Question: I am having an issue on Zybooks where it is asking me to remove the second decimal value if it is a 0 but not to remove it if it isn't. How would I fix this error?

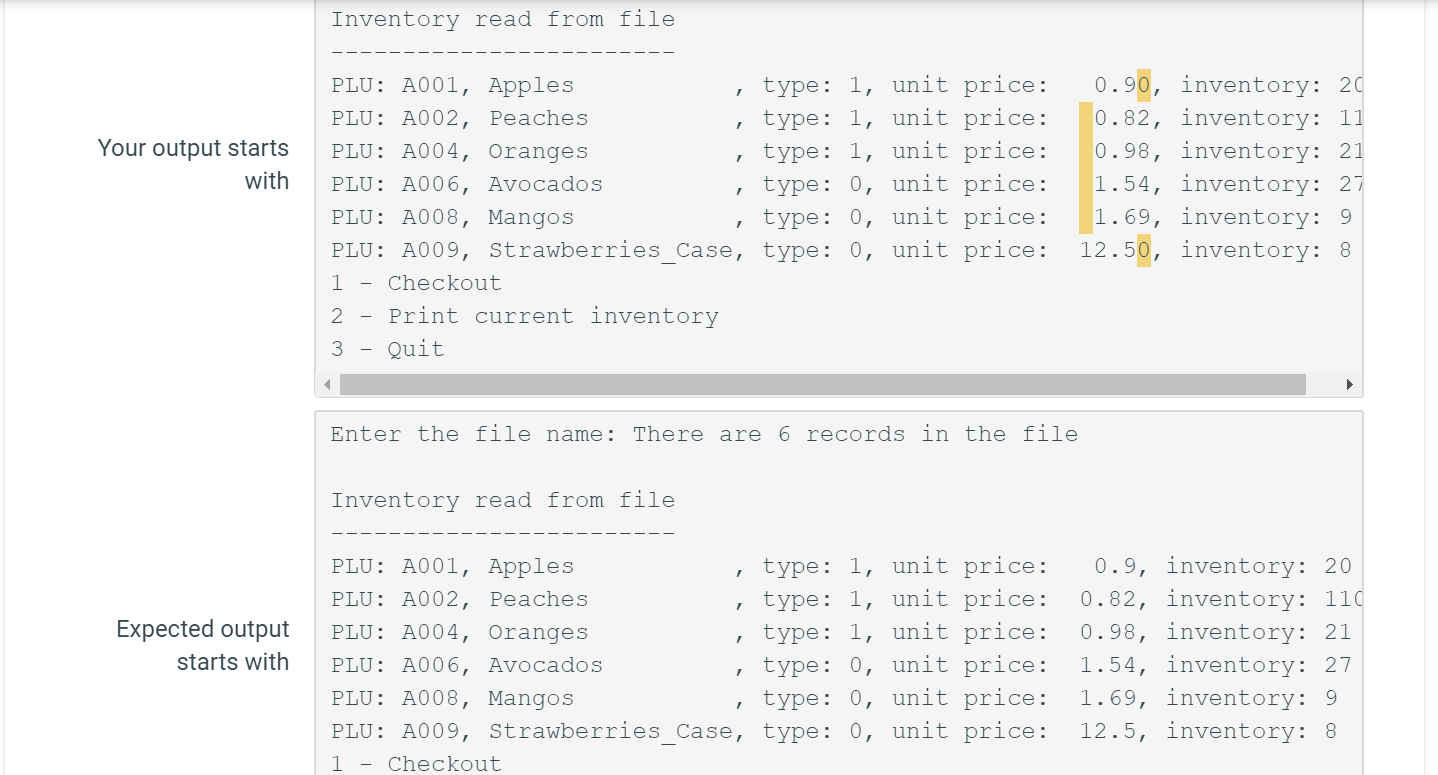
Answer: Solution is a little long, but it will work.
Here is the code, contains three examples...
'''
#include <iostream>
#include <iomanip>
#include <math.h>
using namespace std;
int main()
{
double a = 12.01;
double b = 23.000;
double c = 15.40;
//Example 1
if ( a - floor(a) == 0 )
{
cout.precision(0);
cout << fixed << a << endl;
}
else if ( (a*10) - floor((a*10)) == 0 )
{
cout.precision(1);
cout << fixed << a << endl;
}
else
{
cout.precision(2);
cout << fixed << a << endl;
}
//Example 2
if ( b - floor(b) == 0 )
{
cout.precision(0);
cout << fixed << b << endl;
}
else if ( (b*10) - floor((b*10)) == 0 )
{
cout.precision(1);
cout << fixed << b << endl;
}
else
{
cout.precision(2);
cout << fixed << b << endl;
}
//Example 3
if ( c - floor(c) == 0 )
{
cout.precision(0);
cout << fixed << c << endl;
}
else if ( (c*10) - floor((c*10)) == 0 )
{
cout.precision(1);
cout << fixed << c << endl;
}
else
{
cout.precision(2);
cout << fixed << c << endl;
}
}
'''
And here is the output...
'''
12.01
23
15.4
'''
To make this all a bit nicer and more convenient for your code make a method that takes in a double and prints the correct value. This will reduce number of if else statements in your code. Like this...
'''
#include <iostream>
#include <iomanip>
#include <math.h>
using namespace std;
//You can use this function to replace duplicate code
void printDouble( double numToPrint)
{
if ( numToPrint - floor(numToPrint) == 0 )
{
cout.precision(0);
cout << fixed << numToPrint;
}
else if ( (numToPrint*10) - floor((numToPrint*10)) == 0 )
{
cout.precision(1);
cout << fixed << numToPrint;
}
else
{
cout.precision(2);
cout << fixed << numToPrint;
}
}
int main()
{
double a = 12.40000;
double b = 56.053;
double c = 43.67;
double d = 34.70;
double e = 98.00;
cout << "doubles are: ";
printDouble(a);
cout << ", ";
printDouble(b);
cout << ", ";
printDouble(c);
cout << ", ";
printDouble(d);
cout << ", ";
printDouble(e);
cout << endl;
}
'''
Output is...
'''
doubles are: 12.4, 56.05, 43.67, 34.7, 98
'''